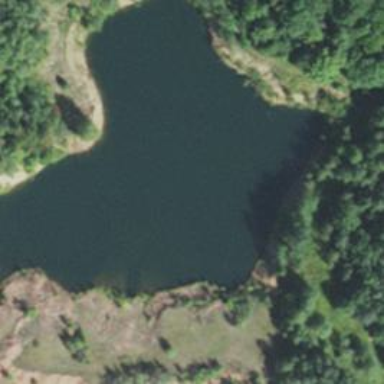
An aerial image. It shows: Serene lake.